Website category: sports
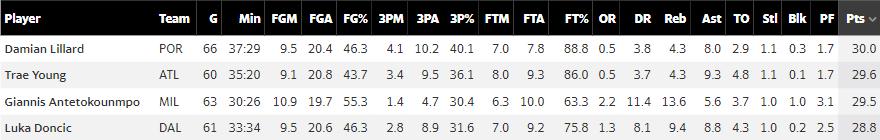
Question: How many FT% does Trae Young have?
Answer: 86.0

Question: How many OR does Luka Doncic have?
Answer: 1.3

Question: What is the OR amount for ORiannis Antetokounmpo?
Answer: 2.2

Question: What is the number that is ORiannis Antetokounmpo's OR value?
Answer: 2.2

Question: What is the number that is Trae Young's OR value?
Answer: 0.5

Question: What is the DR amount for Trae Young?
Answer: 3.7

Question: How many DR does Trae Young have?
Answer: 3.7

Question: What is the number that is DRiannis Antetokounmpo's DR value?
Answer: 11.4

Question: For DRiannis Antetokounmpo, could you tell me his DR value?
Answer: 11.4

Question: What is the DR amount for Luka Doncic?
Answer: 8.1

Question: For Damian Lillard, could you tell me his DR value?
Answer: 3.8

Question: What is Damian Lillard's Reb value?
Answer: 4.3

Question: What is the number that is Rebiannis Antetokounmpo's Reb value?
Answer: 13.6

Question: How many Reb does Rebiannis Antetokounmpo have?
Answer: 13.6

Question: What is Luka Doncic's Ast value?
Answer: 8.8

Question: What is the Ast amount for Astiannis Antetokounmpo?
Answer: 5.6

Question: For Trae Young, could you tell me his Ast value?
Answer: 9.3

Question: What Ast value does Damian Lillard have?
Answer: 8.0

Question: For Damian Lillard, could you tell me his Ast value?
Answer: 8.0

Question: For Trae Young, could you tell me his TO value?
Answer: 4.8

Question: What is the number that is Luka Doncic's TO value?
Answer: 4.3

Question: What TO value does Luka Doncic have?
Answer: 4.3

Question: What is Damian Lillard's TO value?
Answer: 2.9

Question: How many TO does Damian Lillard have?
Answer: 2.9

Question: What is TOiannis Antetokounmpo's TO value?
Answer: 3.7

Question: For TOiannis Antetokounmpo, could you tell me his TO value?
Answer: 3.7

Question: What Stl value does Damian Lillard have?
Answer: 1.1

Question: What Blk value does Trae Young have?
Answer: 0.1

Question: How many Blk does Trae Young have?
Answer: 0.1

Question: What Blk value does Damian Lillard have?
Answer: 0.3

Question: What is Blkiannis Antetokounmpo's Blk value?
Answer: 1.0

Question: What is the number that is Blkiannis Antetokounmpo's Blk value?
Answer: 1.0

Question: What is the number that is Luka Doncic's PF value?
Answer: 2.5

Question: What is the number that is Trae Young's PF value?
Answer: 1.7

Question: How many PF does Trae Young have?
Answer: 1.7

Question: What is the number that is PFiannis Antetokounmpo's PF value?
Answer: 3.1

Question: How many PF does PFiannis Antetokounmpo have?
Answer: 3.1

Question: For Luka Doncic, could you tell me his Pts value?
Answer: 28.8

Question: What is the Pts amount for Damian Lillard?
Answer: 30.0

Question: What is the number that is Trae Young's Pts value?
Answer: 29.6

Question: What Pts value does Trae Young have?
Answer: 29.6

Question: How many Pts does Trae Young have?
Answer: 29.6